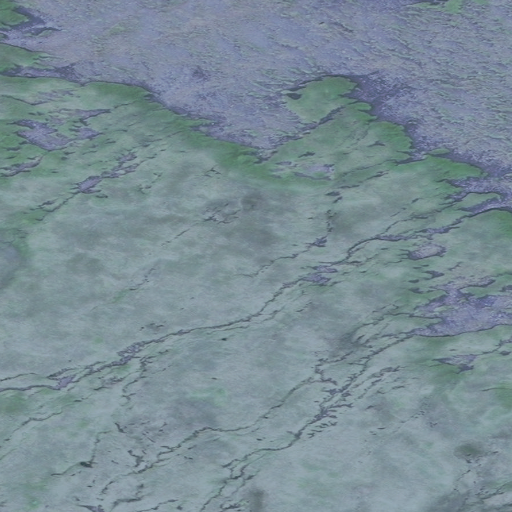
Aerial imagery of cape in Alaska named Prokhoda Point containing only unknown